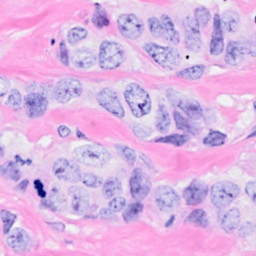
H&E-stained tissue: Breast